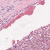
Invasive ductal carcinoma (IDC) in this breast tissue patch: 0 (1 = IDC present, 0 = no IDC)